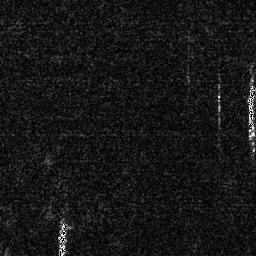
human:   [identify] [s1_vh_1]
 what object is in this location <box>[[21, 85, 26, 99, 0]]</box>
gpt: <ref>1 small ship at the bottom left</ref>